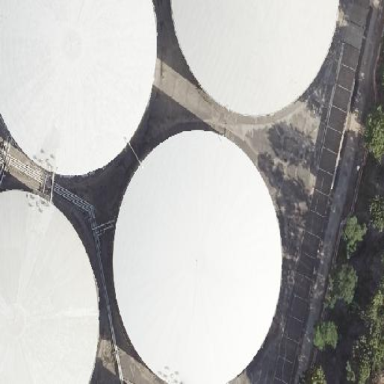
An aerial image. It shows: Storage tank which is man-made.